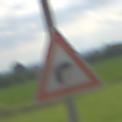
Verkehrszeichen: KurveRechts
Umgebung: Outdoor, RoadRail
Tageszeit: Midday
Wetter: PartlyCloudy
Licht: Natural
Jahreszeit: NotSpecified
Kontrast: HighContrast